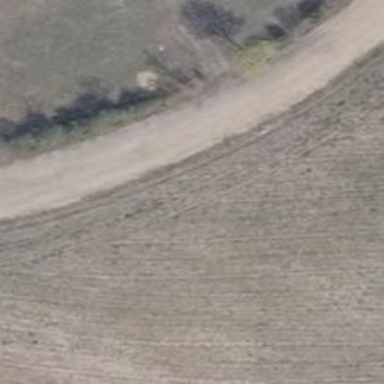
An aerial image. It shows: Gravel track with grade2 tracktype.